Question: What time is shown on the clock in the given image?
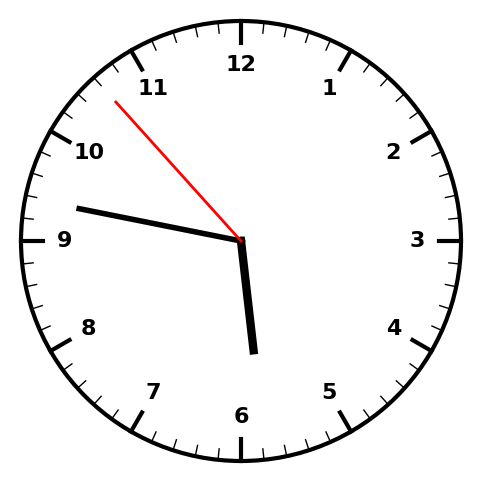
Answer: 05:46:53